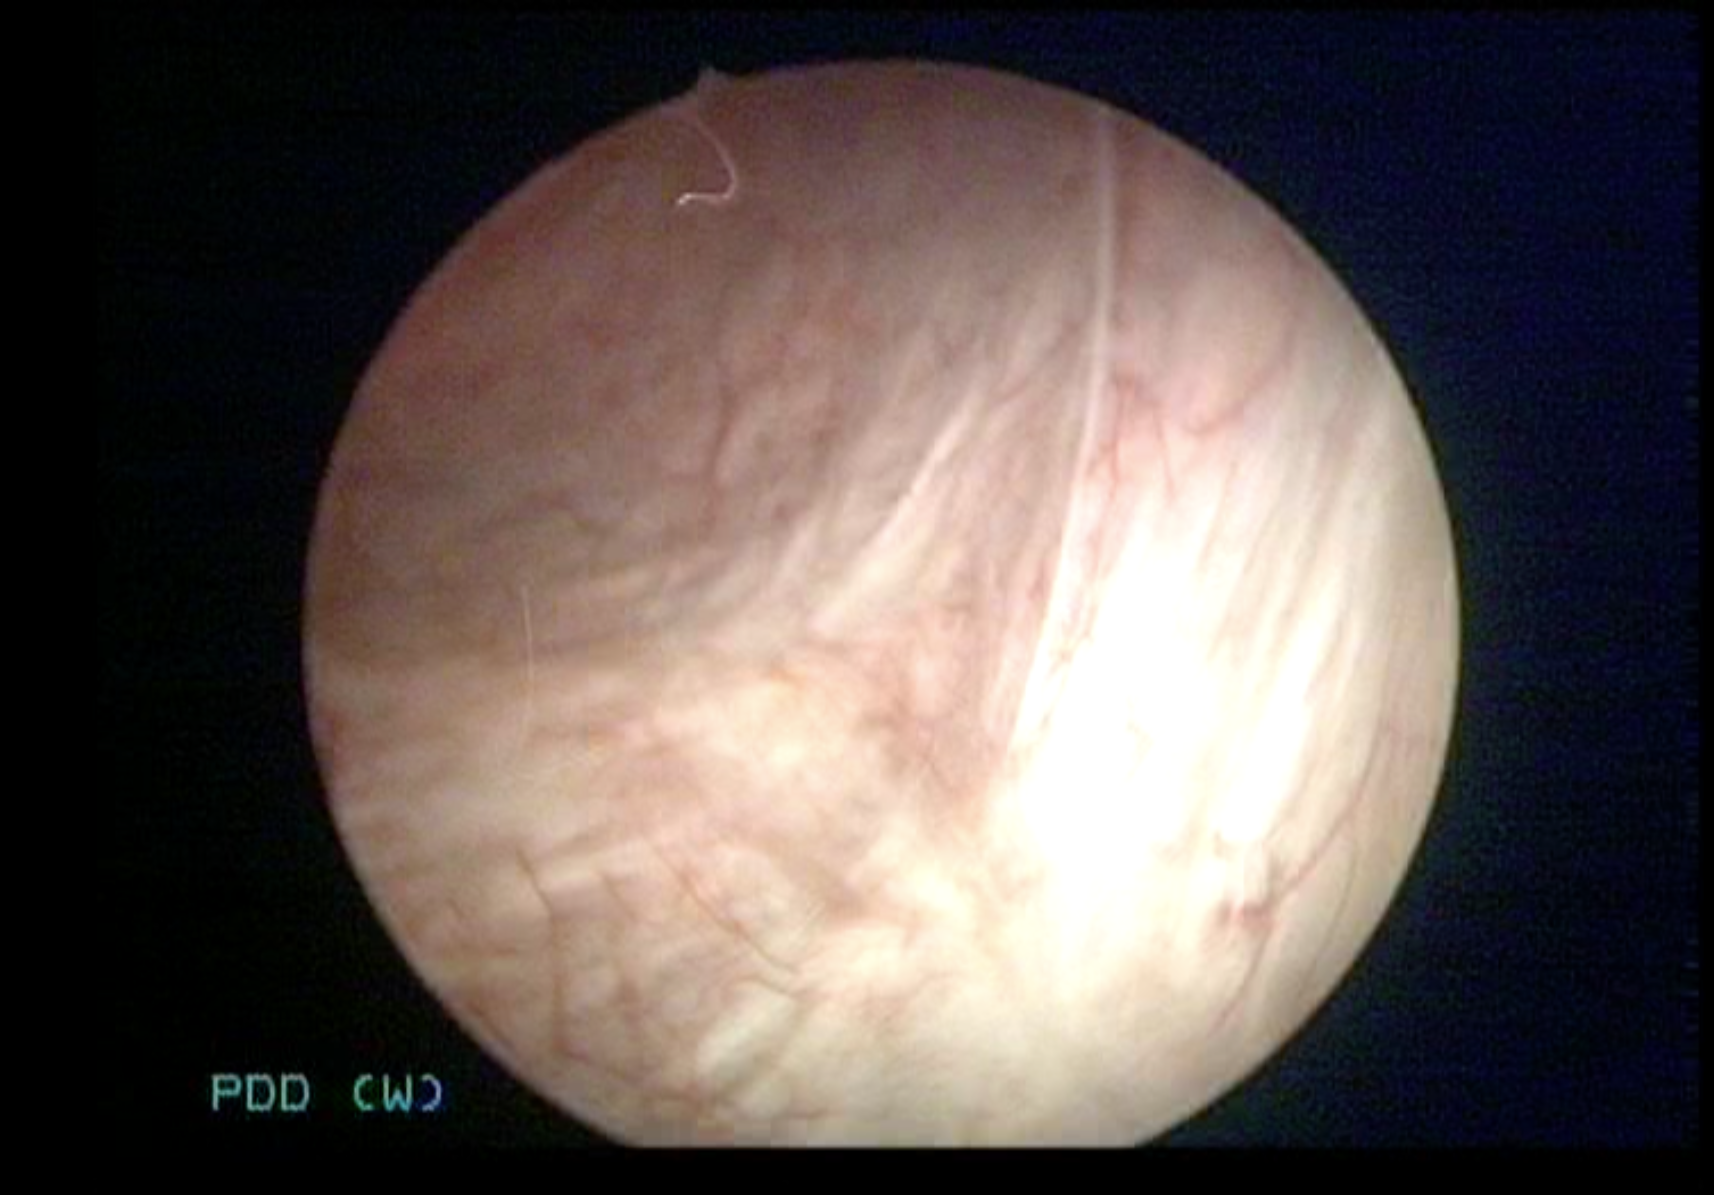
Modality: WLC
Class: Non-malignant
Subclass: BenignNOS
Lesion: L2
Morphology: Non-papillary
Bladder cancer association: No